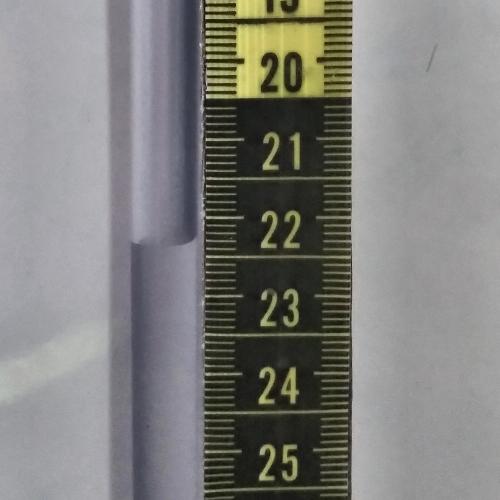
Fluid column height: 22.3 cm